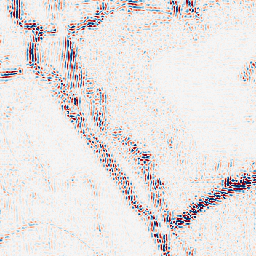
Category: wavelet
Decomposition family: wavelet_reverse_biorthogonal
Decomposition parameters: wavelet: rbio3.5
level: 2
Upsampling method: bilinear
Upsampling parameters: scale: 2
Upsampling scale: 2